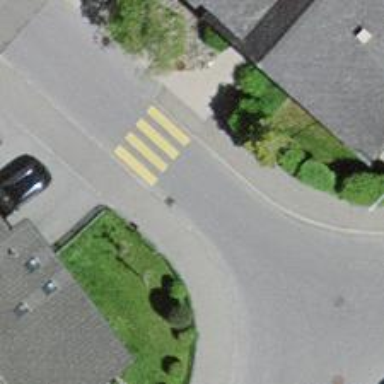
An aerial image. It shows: Marked zebra crossing with visible markings.